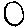
Label: circle